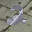
Label: 2